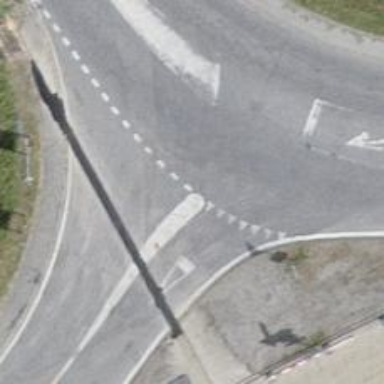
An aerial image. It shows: Road with "give way" sign.